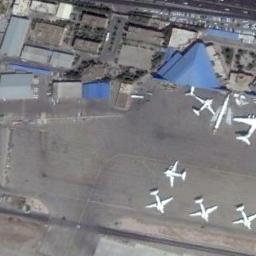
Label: airplane